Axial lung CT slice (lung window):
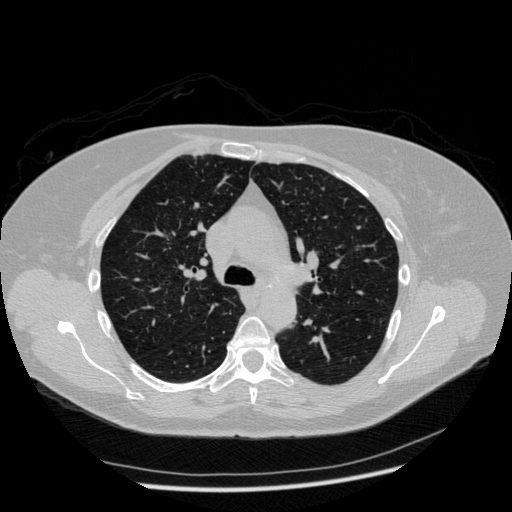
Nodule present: no